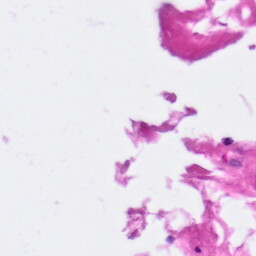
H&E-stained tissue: Pancreatic